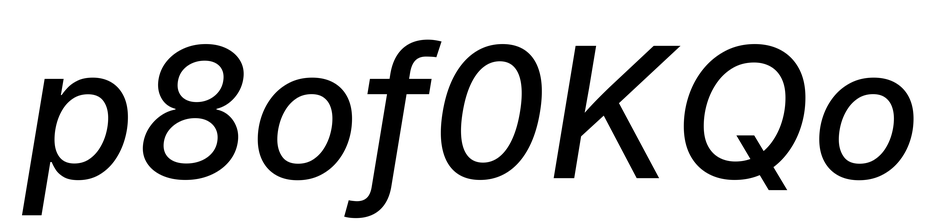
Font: Inter-Italic_Medium_Italic